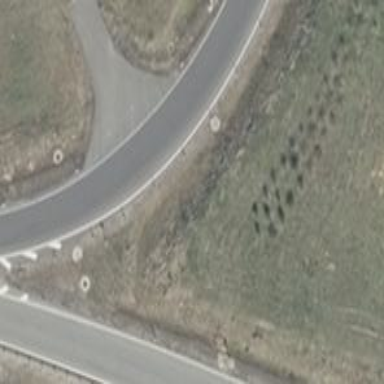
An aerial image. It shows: Asphalt service road.